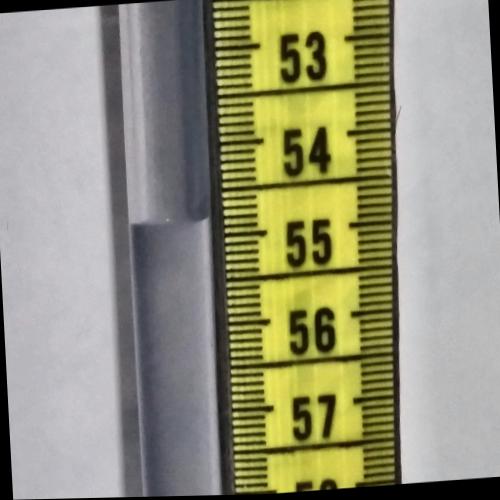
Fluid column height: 54.8 cm